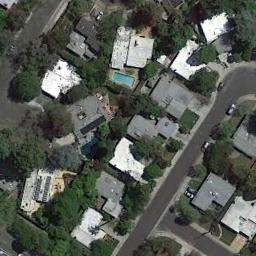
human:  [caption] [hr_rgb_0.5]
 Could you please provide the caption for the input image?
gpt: There are many trees in the middle residential area .

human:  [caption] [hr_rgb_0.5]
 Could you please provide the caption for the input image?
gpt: Medium sized residential areas have different orientations .

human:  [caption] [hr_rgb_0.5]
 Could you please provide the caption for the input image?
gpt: The medium residential is next to the road and some trees .

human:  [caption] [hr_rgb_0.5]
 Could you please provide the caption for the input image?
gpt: The medium residential area has some dense houses and lots of trees and one of the houses has a swimming pool .

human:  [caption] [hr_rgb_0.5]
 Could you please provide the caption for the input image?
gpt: There are some gray buildings and white buildings on the medium residential area .